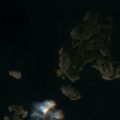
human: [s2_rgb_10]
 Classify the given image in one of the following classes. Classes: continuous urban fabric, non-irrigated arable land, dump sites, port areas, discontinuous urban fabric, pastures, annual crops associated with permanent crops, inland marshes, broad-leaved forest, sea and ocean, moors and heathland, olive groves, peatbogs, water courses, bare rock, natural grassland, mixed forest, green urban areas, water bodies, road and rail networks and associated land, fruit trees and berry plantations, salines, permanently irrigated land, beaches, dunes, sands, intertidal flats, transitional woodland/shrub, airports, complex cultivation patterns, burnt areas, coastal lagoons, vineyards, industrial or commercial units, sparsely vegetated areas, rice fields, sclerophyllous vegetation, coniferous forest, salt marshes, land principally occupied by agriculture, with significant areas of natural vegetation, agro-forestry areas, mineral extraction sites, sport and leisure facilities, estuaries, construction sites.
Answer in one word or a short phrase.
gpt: bare rock, sea and ocean